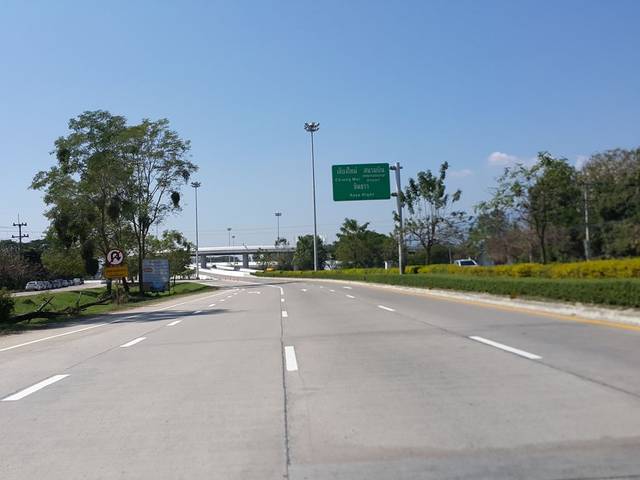
Region: Thailand
Coordinates: 18.765, 99.034